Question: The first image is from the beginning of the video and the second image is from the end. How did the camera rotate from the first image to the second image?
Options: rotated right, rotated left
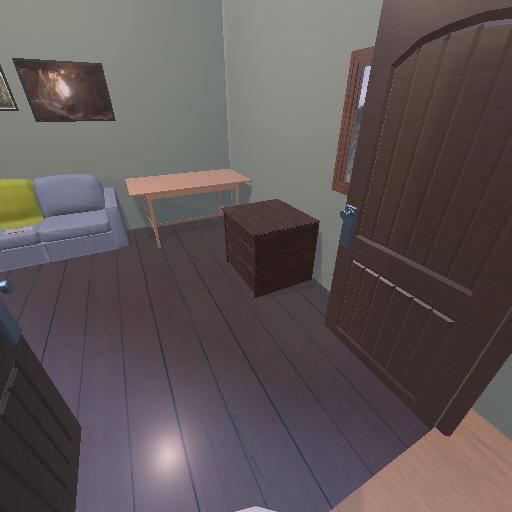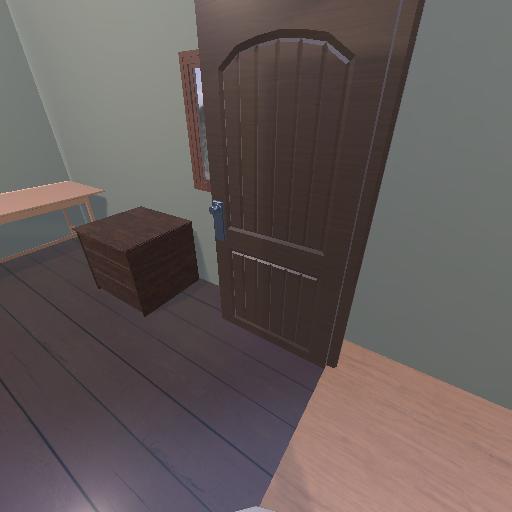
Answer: rotated right